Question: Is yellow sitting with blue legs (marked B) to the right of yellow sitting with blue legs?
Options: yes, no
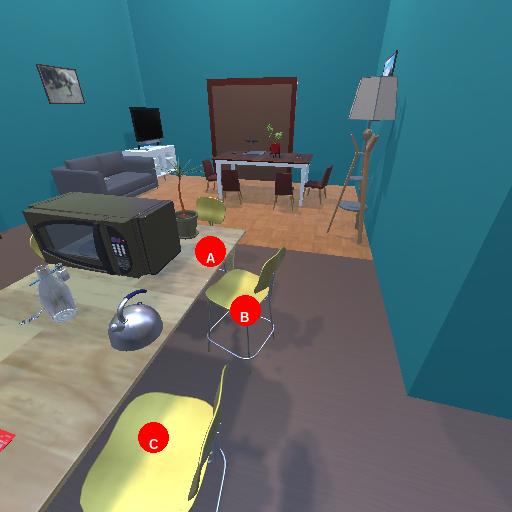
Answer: yes